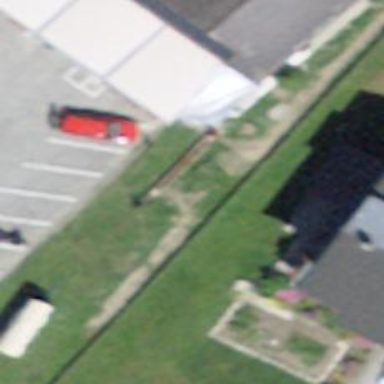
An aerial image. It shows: Charging station.